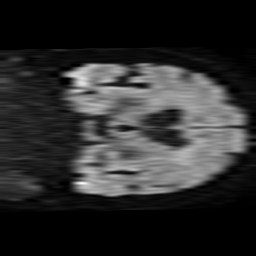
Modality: TRACE
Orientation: coronal
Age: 78
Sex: female
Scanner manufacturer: philips
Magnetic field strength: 1.5 T
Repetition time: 3.365 s
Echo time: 0.09255 s